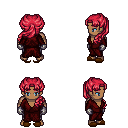
a pixel art fantasy rpg character, male body template, human, dark skin, red robe, metal pants, ruby red princess hairstyle, metal gloves, brown slippers, four views (front, back, left, right), 2x2 character sprite sheet, small pixel art, hard edges, no anti-aliasing